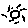
Label: sun